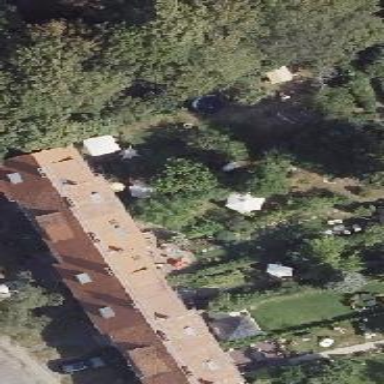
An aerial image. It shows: Residential garden.